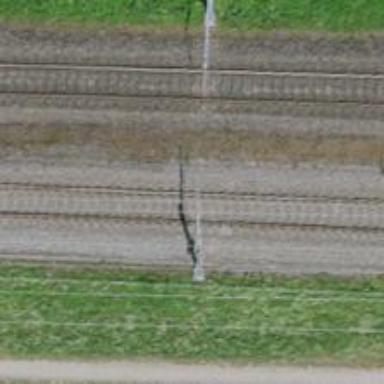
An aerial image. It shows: Railway signal.